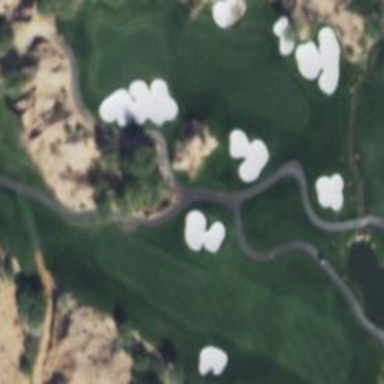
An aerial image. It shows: Service road used as golf cart path.